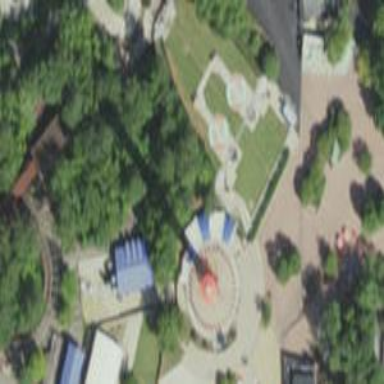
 which is popular attraction for tourists."